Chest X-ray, AP view. Patient: 37 years old, sex M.
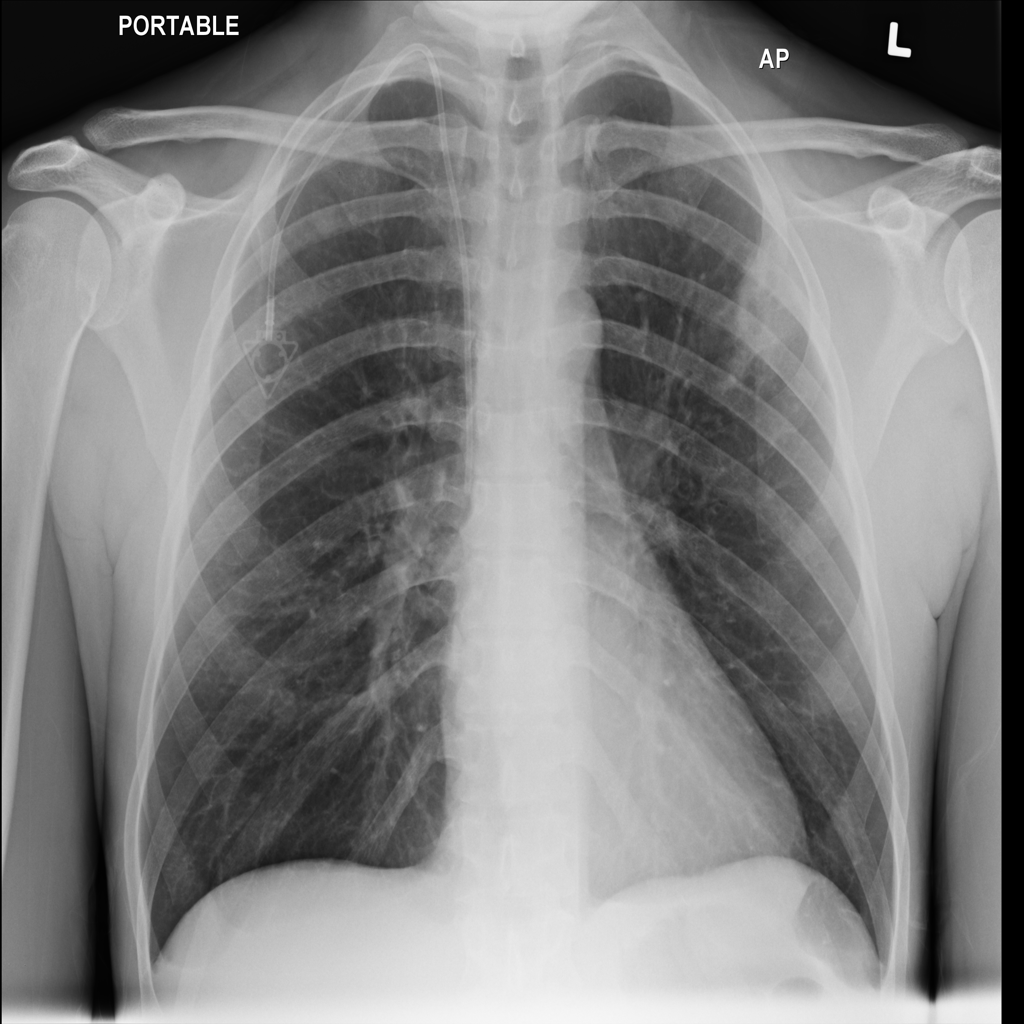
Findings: Consolidation, Mass, Nodule